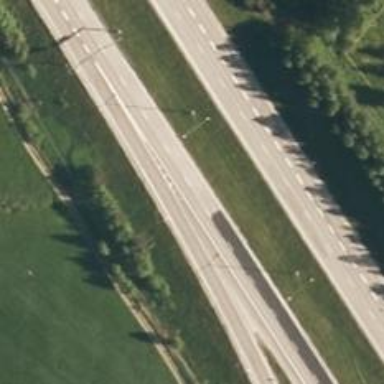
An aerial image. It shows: Asphalt motorway.